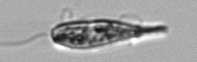
Label: Euglena